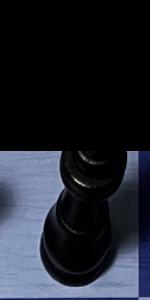
Label: King_Black